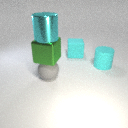
large green metal cube below large cyan metal cylinder